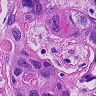
Metastatic tissue present: yes